Question: I'm wondering how to achieve the following scroll animation, Where the STRATEGY and CREATIVE copy dock to the top and then animate while the user scroll, and when the animation is done, the page continue to scroll.
Please see page example here: <URL>

What is this called in theory.
Thanks
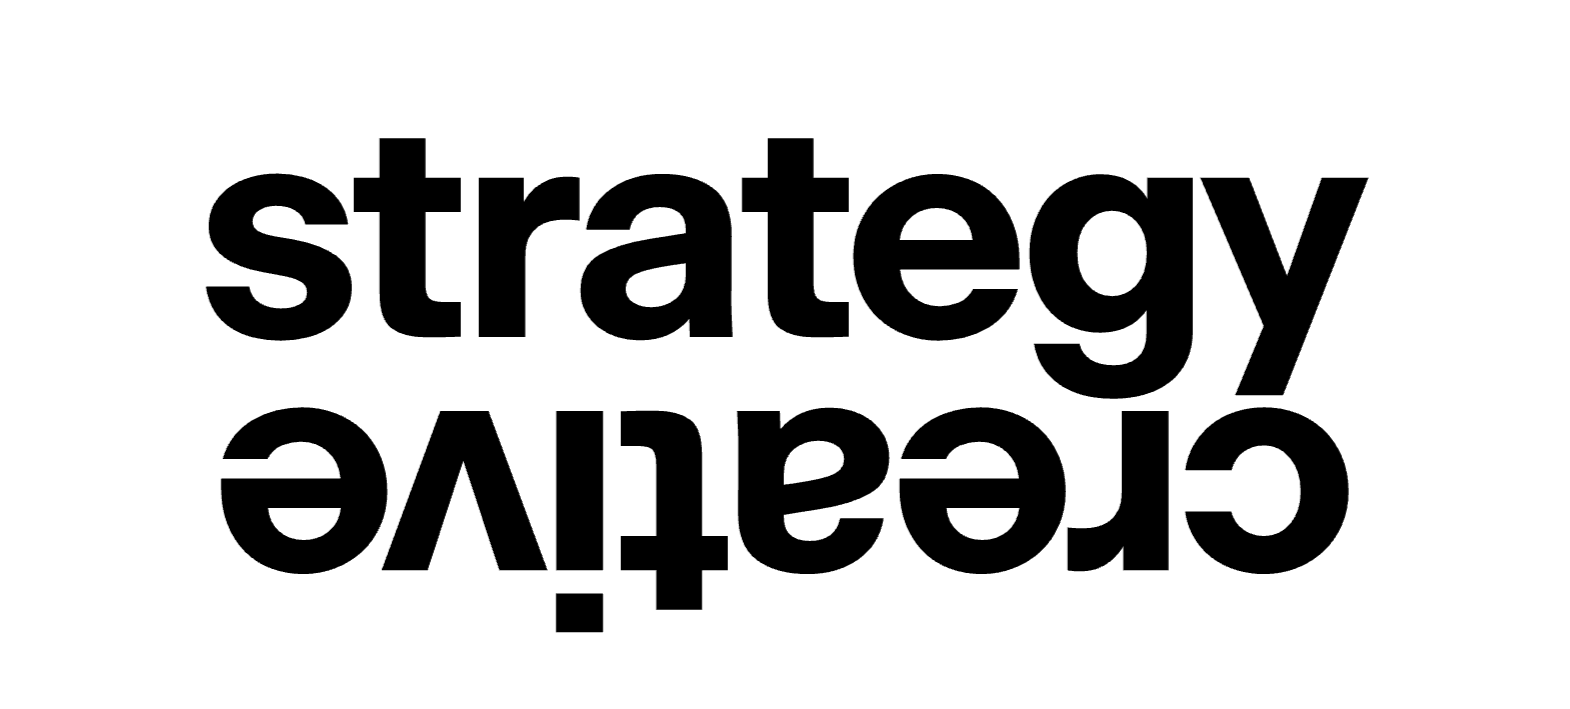
Answer: I recently did some research on this as well, mainly inspired by the impressive web design on Apple product pages, like <URL>.
Here is a nice article I've found on Medium, which explains how to achieve such scrolling animations: <URL>
The result is available on the demo page <URL>.
As summarized in the TL;DR section:
'''
To sum it all up, the mechanism of how it works is really just:
1. A scrolling container
2. position: sticky;elements
3. JavaScript that converts scroll position of the scrolling container to styles for sticky elements
4. (Sometimes) CSS transition property
'''
## Animation logic for strategy/creative on "Mrs&Mr"
I would break it down to the following animation phases:
1. translateX from the outside (relative to scroll position) until the 2 elements reach the center of the viewport
2. Now rotate until 180deg again relative to scroll position
3. Again, translate but out of the viewport